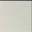
Piece: xx